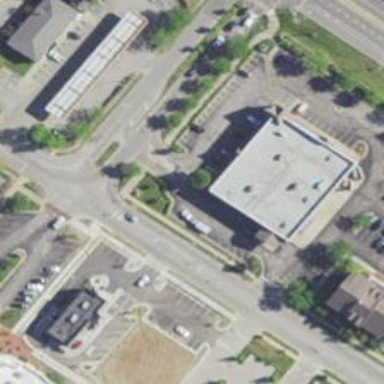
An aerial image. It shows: Building.